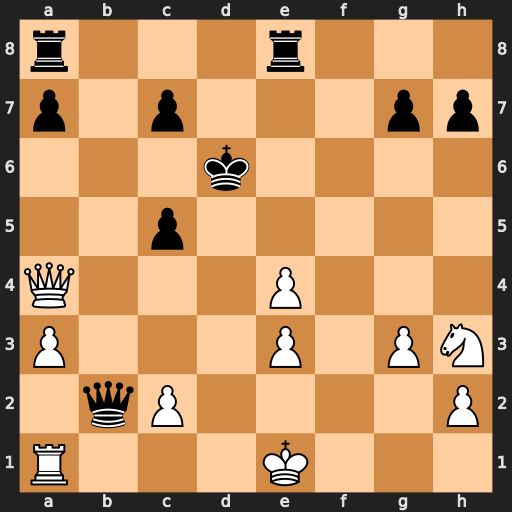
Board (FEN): r3r3/p1p3pp/3k4/2p5/Q3P3/P3P1PN/1qP4P/R3K3
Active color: w
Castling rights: Q
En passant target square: -
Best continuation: Rd1+ Ke7 Rd7+ Kf8 Qc4 Re7 Rxe7